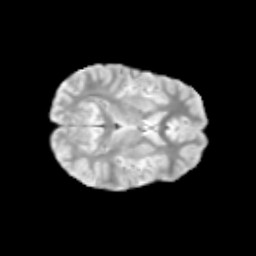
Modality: T2w
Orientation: axial
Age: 9
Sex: male
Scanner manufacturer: siemens
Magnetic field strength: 3 T
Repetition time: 3.8 s
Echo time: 0.07 s